Interaction volume radius: 5 \u00c5
Interaction volume height: 40 \u00c5
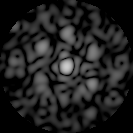
Disorder parameter: 0.7254